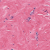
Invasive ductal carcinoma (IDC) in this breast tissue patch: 0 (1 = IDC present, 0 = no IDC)